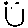
Label: smiley face